I will show an image sequence of human cooking. I have annotated the images with numbered circles. Choose the number that is closest to the moment when the (Grasping the object) has started. You are a five-time world champion in this game. Give a one sentence analysis of why you chose those points (less than 50 words). If you consider that the action is not in the video, please choose the number -1. Provide your answer at the end in a json file of this format: {"points": []}
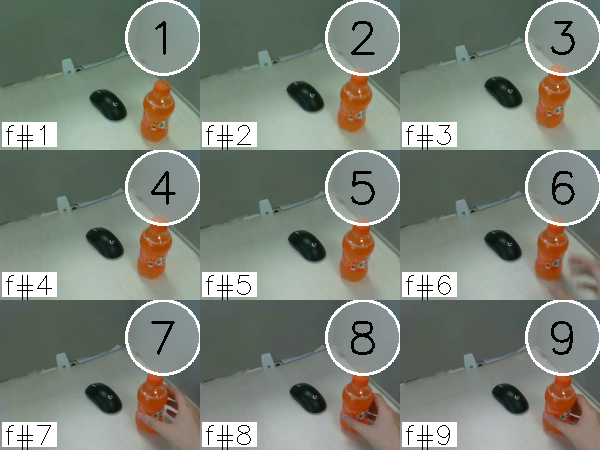
Frame 8 shows the clearest moment of hand-object contact.
{"points": [8]}